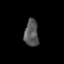
Tissue: prostate
Cell type: T cells
Senescence score: 0.2085
Nuclear area (px): 371
Mean DAPI intensity: 86.873